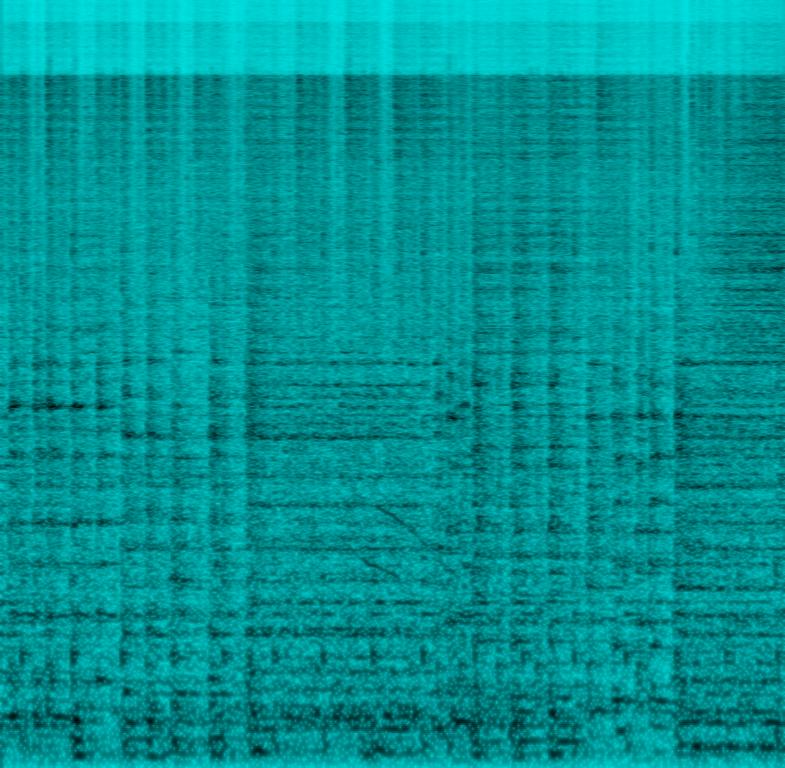
This is a low quality recording. This song features steel pans playing together. There are no voices in this song. The steel pans are accompanied by cymbals and other percussion playing a Latino beat. This music has a Caribbean feel and is upbeat. The mood of this song is happy. This song can be played at a dance party with a Caribbean theme.